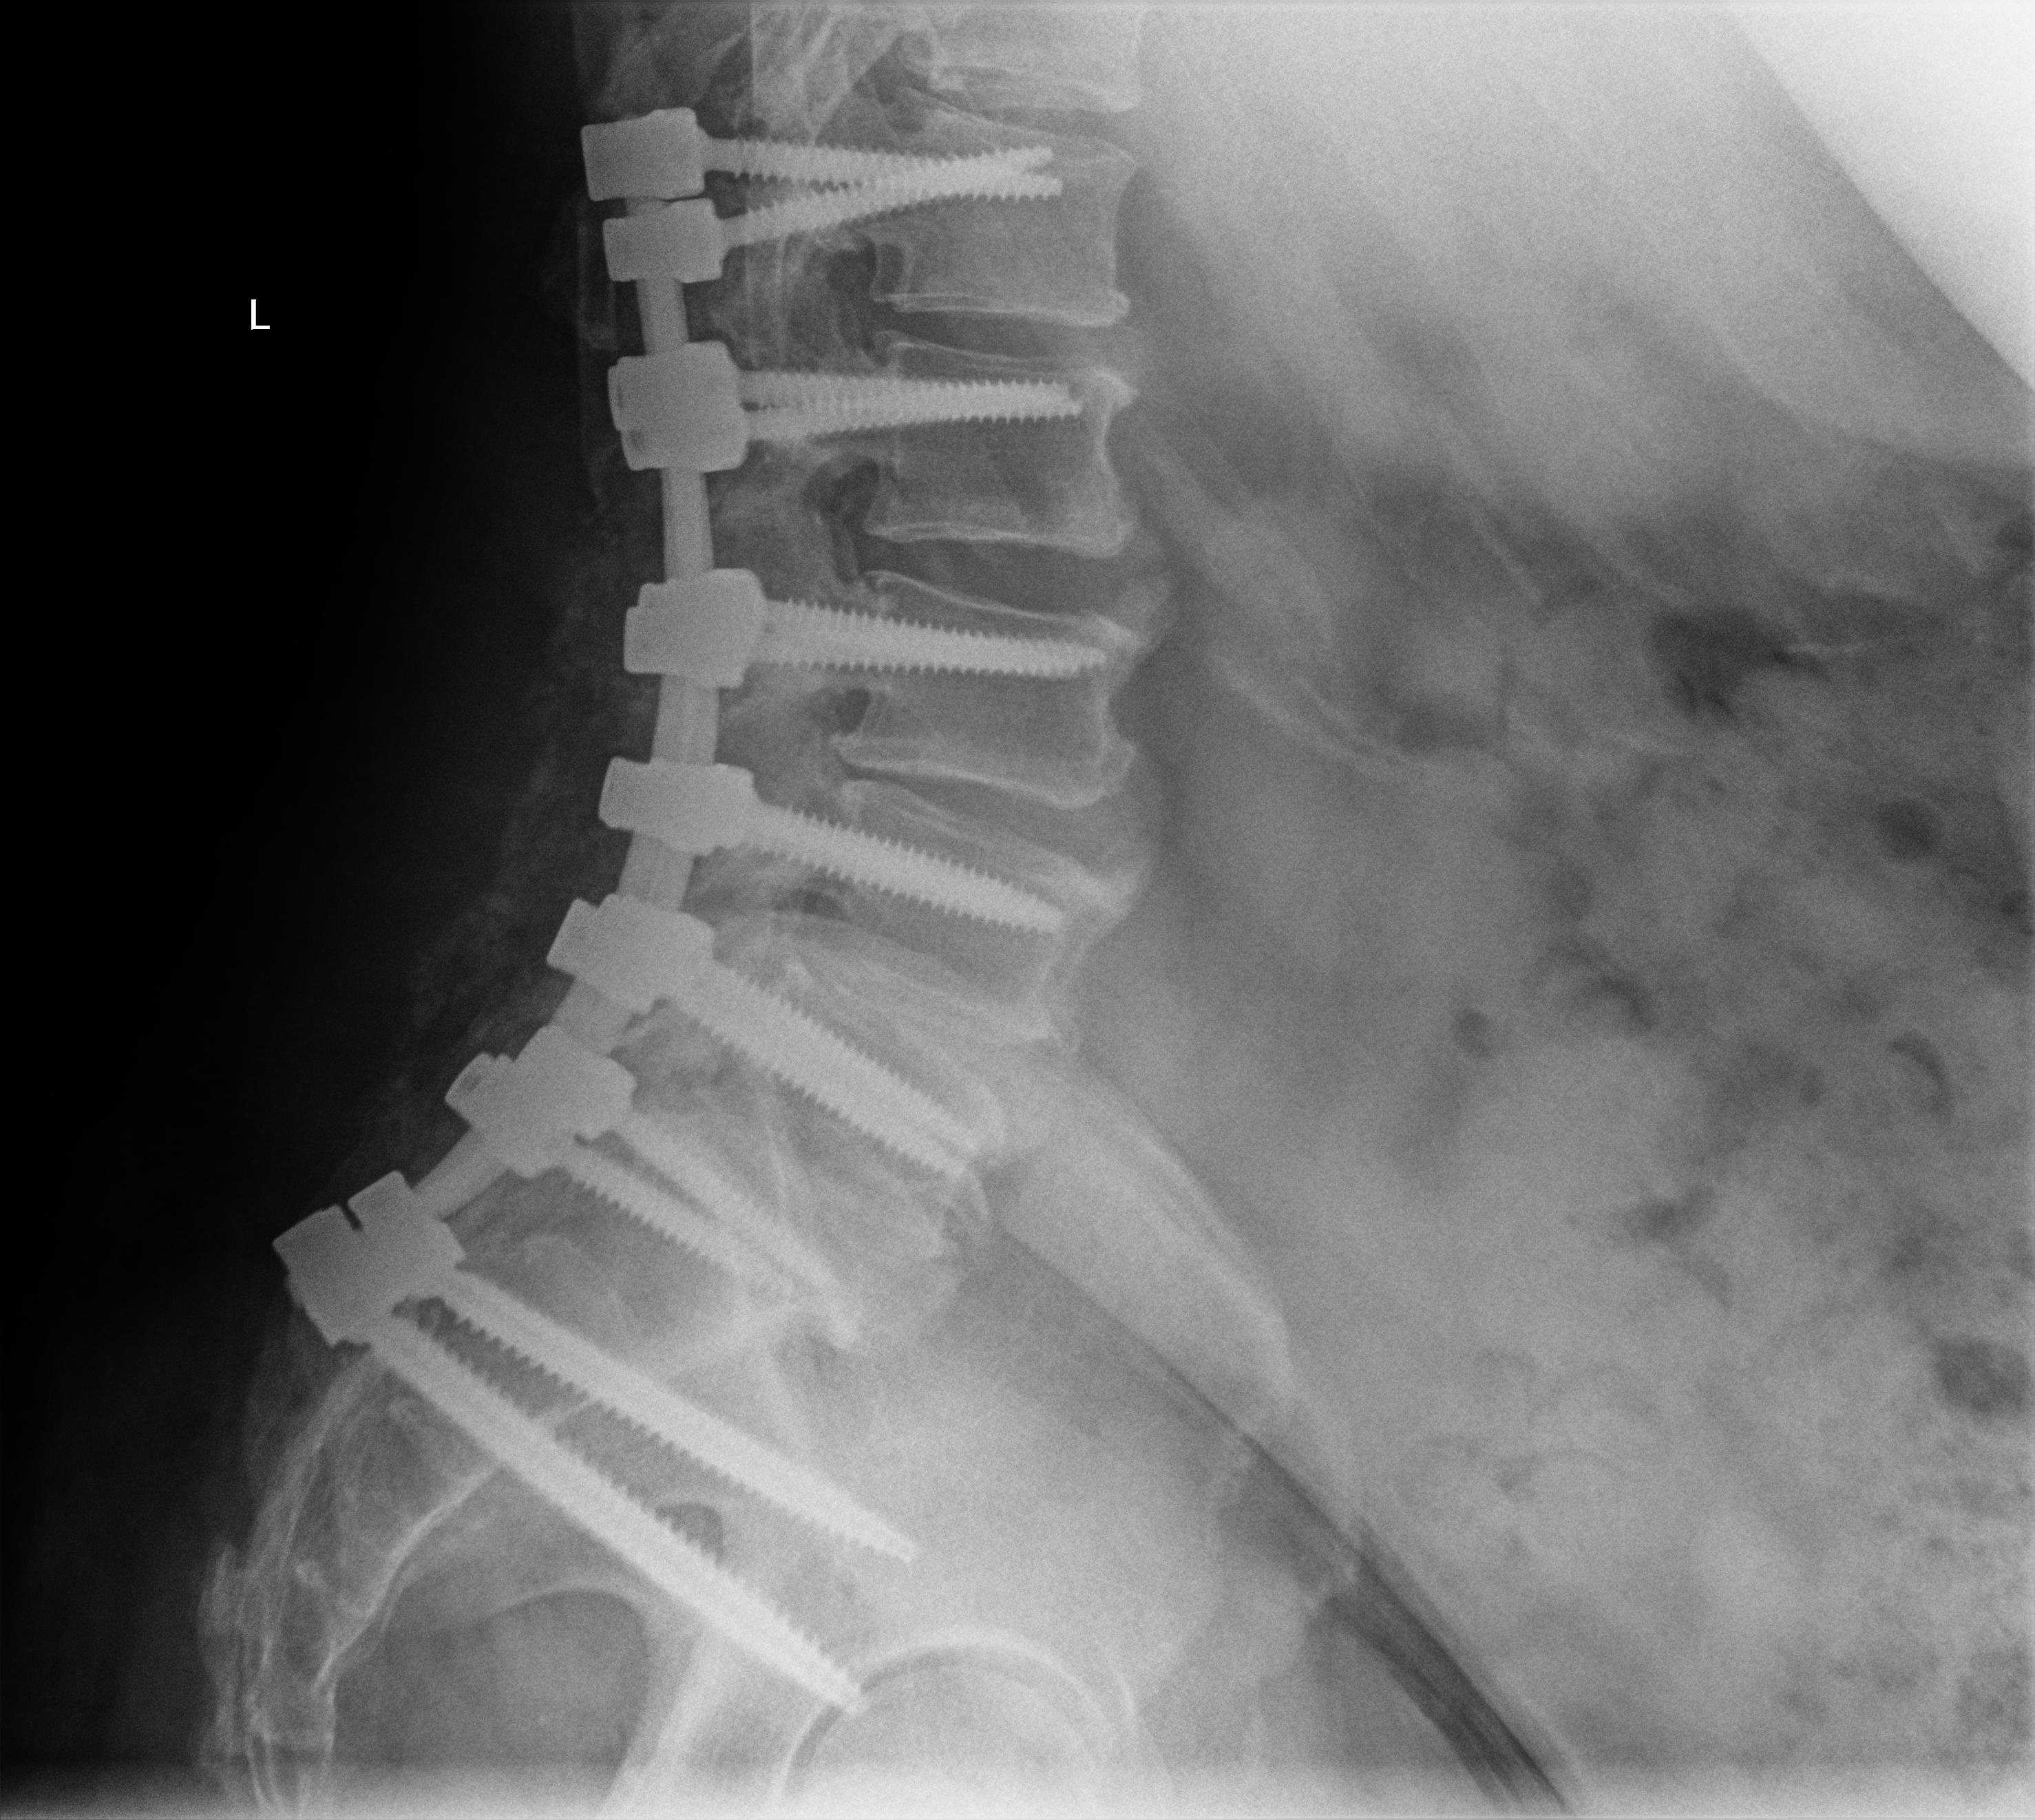
View: LATERAL
Implant manufacturer: Styker everest (K2M)